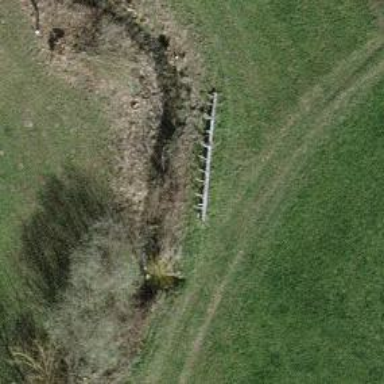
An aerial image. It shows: Hedge consisting of hedge bank.